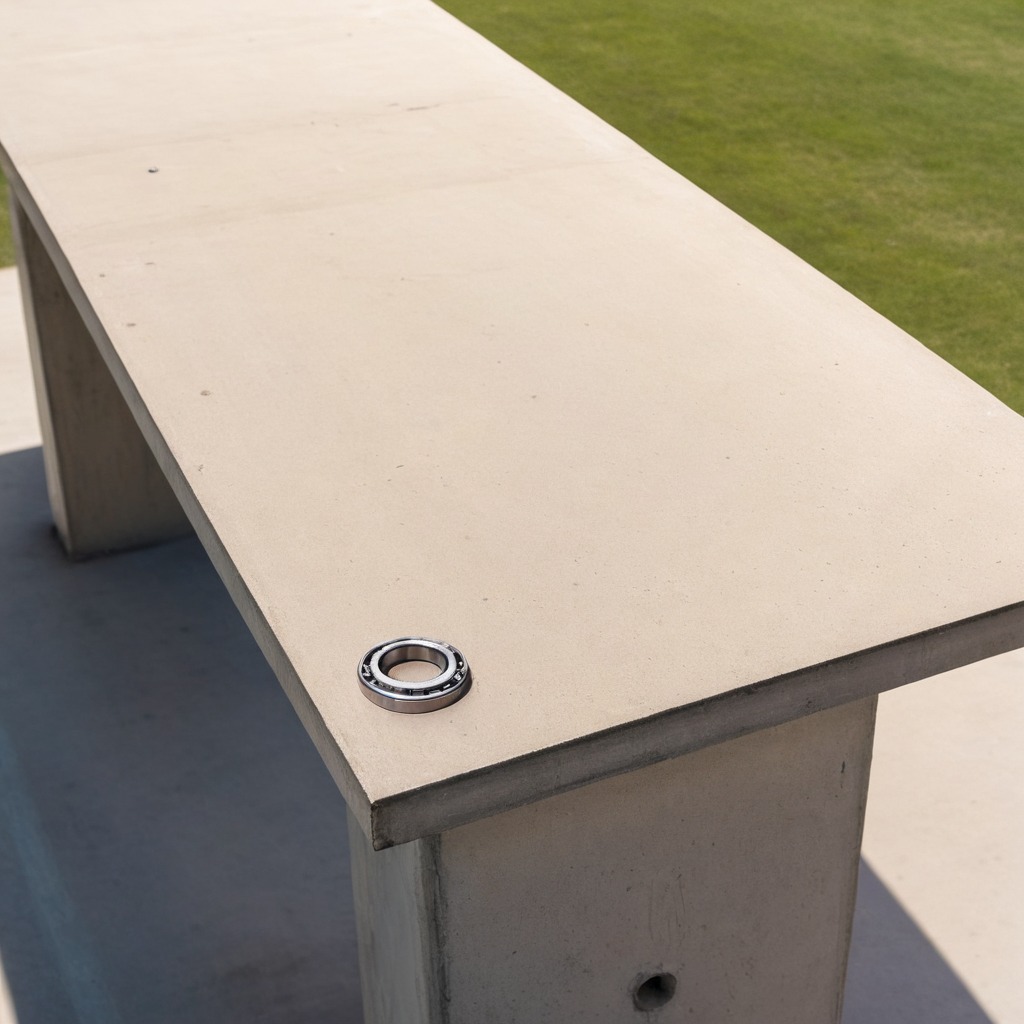
A metal ball bearing is lying on an isolated clean organized concrete workbench in an outdoor bricklaying area afternoon light very sunny completely empty.